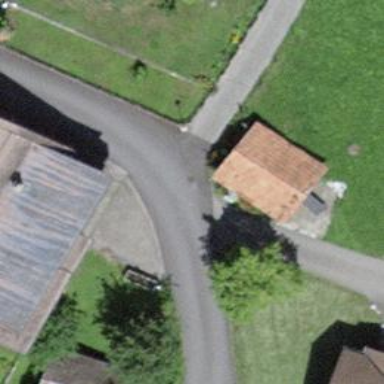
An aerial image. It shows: Post box.